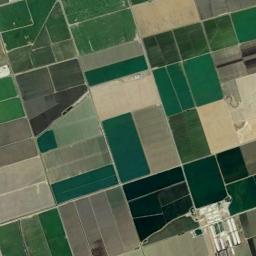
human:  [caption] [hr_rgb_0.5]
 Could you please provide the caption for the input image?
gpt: There are many rectangular farmlands of different shades .

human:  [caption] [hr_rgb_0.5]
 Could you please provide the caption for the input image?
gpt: There are some green and bare rectangular farmland .

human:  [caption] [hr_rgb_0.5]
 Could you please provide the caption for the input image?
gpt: Many dense, neatly arranged dark green, light green, Khaki and brown mixed rectangular farmland of different sizes .

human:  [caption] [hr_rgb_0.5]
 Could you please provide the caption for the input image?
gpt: Lots of rectangular farmlands of different colors and sizes are arranged in neat rows and some houses are surrounded by these farmlands .

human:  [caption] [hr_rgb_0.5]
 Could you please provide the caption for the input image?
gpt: There are many rectangular farmlands of different sizes and different colors .